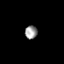
Tissue: prostate
Cell type: T cells
Senescence score: 0.72
Nuclear area (px): 158
Mean DAPI intensity: 156.563